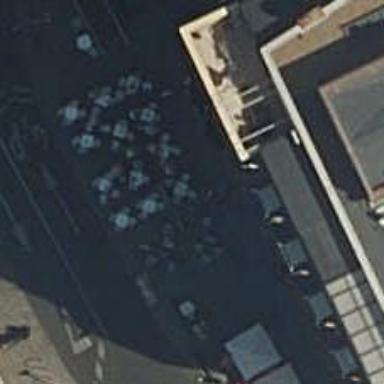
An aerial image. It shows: Outdoor seating area for leisure land.